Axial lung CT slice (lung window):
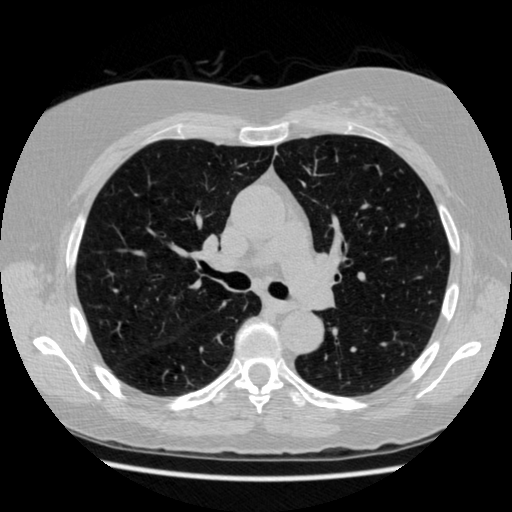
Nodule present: no